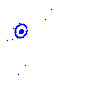
Particle: electron